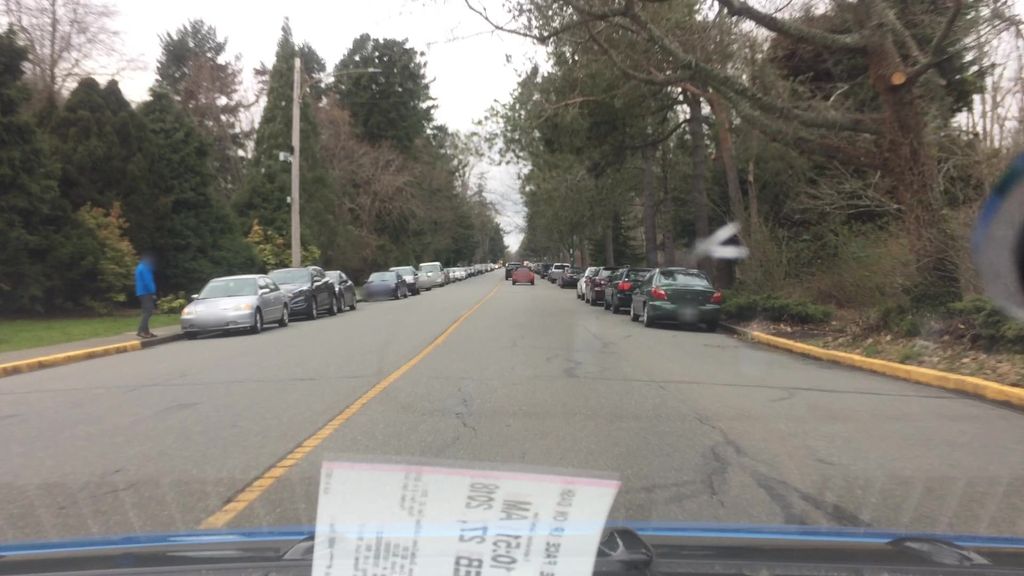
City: victoria